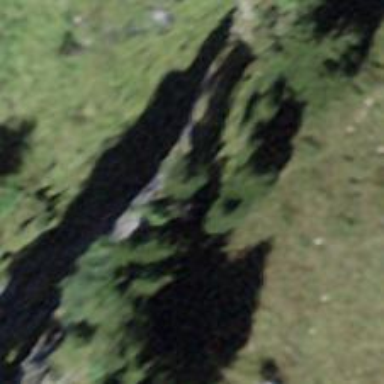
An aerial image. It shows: Cliff in nature.